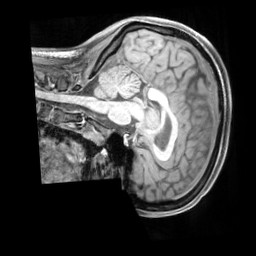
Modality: T1w
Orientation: sagittal
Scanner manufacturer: siemens
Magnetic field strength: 3 T
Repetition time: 2.3 s
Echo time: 0.00226 s